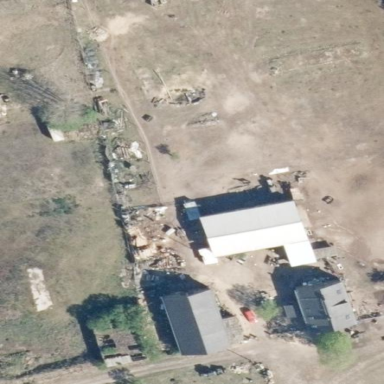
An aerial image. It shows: Farmyard area.